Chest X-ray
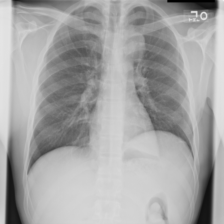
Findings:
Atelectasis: negative
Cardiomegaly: negative
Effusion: negative
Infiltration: negative
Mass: negative
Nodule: negative
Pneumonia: negative
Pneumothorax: negative
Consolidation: negative
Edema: negative
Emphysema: negative
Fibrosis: negative
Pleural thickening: negative
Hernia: negative